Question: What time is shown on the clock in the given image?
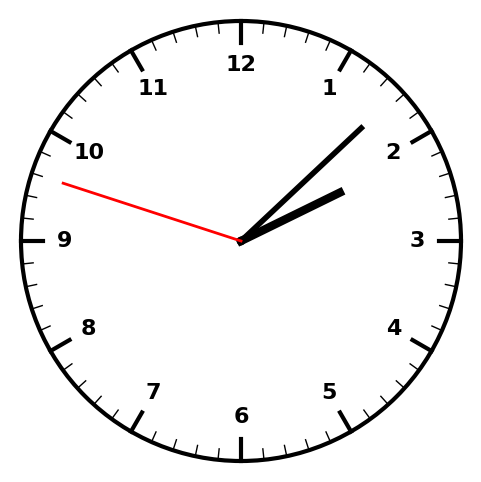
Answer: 02:07:48